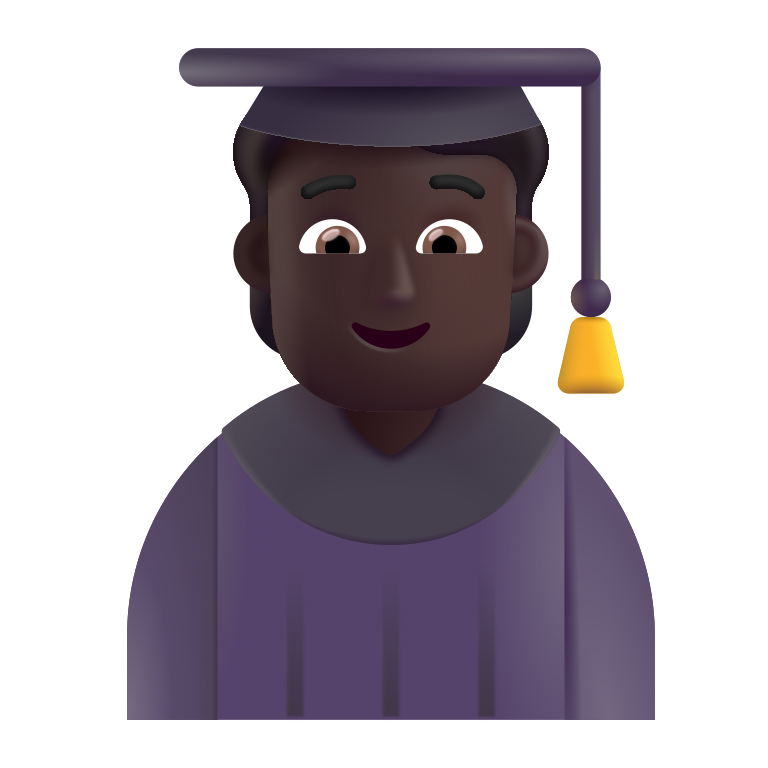
student color dark